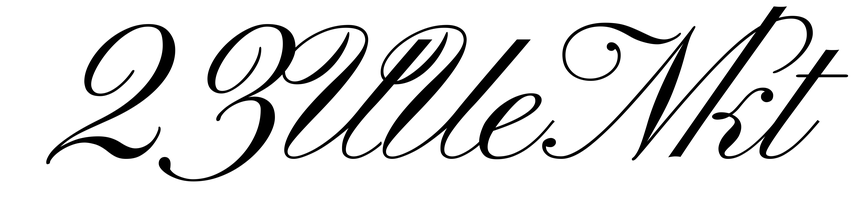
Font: PinyonScript-Regular